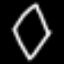
Label: diamond